Question: For an enhancement am doing with rest kit. Its working Pretty cool on iOS7 but its terminating the program in iOS8 with no console termination log.Its showing that thread broken in JSONKit.m. I am trying from yesterday to find the problem, but I failed to find the problem even.No termination log in console makes me mad.
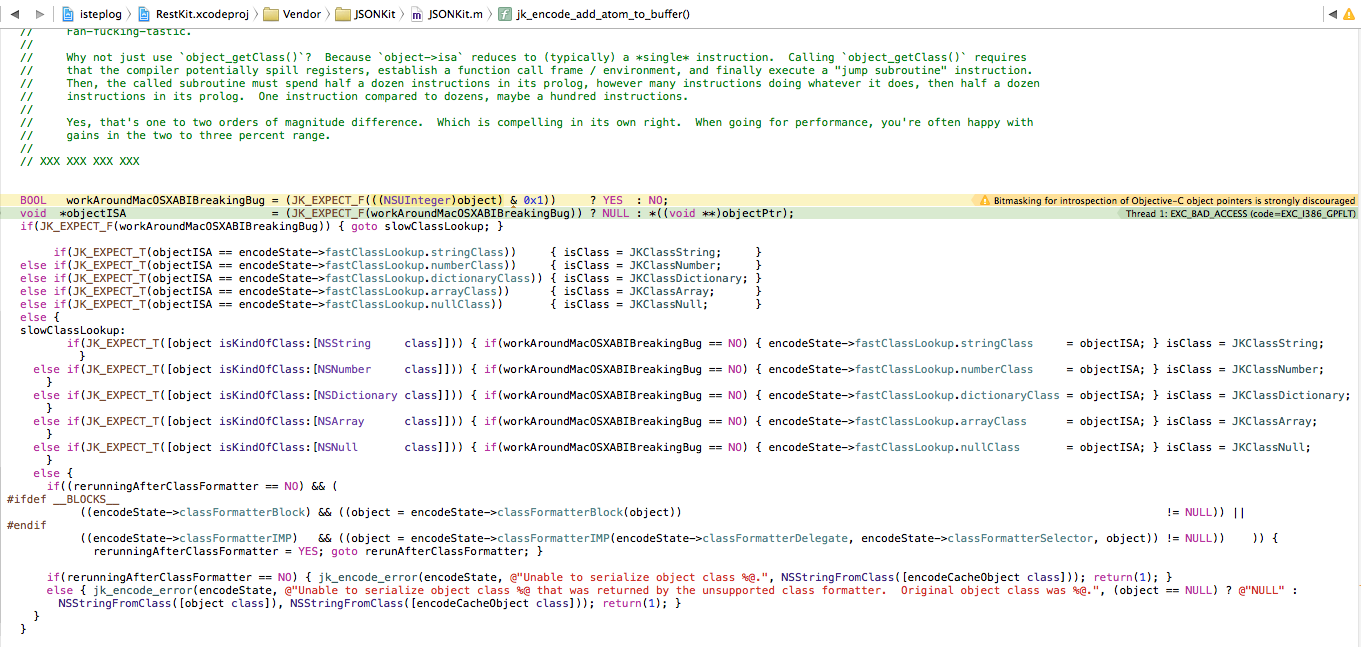
Answer: There is a RestKit issue, you can find the fix here: <URL>